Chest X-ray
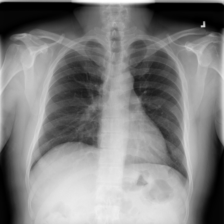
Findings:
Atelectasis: negative
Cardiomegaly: negative
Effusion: negative
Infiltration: negative
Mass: negative
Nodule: negative
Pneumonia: negative
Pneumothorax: negative
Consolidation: negative
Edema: negative
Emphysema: negative
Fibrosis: negative
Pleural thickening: negative
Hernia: negative